Question: I've been following this video <URL> and applied what do literally but found a problem in the bootstrap library, which is that Dropdownlist not do dropdown!! which conains 2 items... I think the problem is in 'JavaScript'
'''
<!DOCTYPE html>
<html>
<head>
<meta charset="utf-8" />
<meta name="viewport" content="width=device-width" />
<title>@ViewBag.Title</title>
@Styles.Render("~/Content/css")
@Scripts.Render("~/bundles/modernizr")
<link href="~/Content/bootstrap/bootstrap.css" rel="stylesheet" />
</head>
<body>
<div>
@* Header Menu *@
<div class="navbar navbar-default navbar-fixed-top">
<div class="container">
<div class="navbar-header"><h1>My first MVC Web Site</h1> </a>
<button class="navbar-toggle" type="button" data-toggle="collapse" data-target="#navbar-main">
<span class="icon-bar"></span>
<span class="icon-bar"></span>
<span class="icon-bar"></span>
</button>
</div>
<div class="navbar-collapse collapse" id="navbar-main">
<ul class="nav navbar-nav">
<li class="active">
<a href="/" style="text-shadow: 0.08em 0.08em 0.3em #ffd800"><h4> Home</h4> </a>
</li>
<li class="dropdown">
<a class="dropdown-toggle" data-toggle="dropdown" href="#" aria-expanded="false" style="text-shadow: 0.08em 0.08em 0.3em #ffd800"><h4>Items </h4><span class="caret"></span></a>
<ul class="dropdown-menu">
<li><a href="/Campaign"><strong> Item1</strong></a></li>
<li>
<a href="/Room"><strong>Item2</strong></a>
</li>
</ul>
</li>
</div>
</div>
</div>
<div class="container">
@* Page Header *@
<div class="page-header" id="banner">
</div>
@* Page Body *@
<div class="page-body">
<div class="row">
<div class="col-xs-12">
@RenderBody()
</div>
</div>
</div>
</div>
</div>
@Scripts.Render("~/bundles/jquery")
@RenderSection("scripts", required: false)
<script src="~/Scripts/bootstrap/bootstrap.min.js"></script>
</body>
</html>
'''

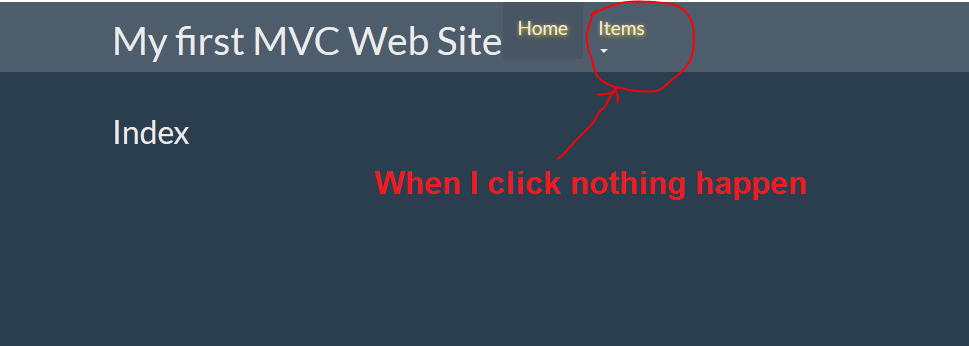
Answer: looks like you are missing a '</ul>' closing tag for '<ul class="nav navbar-nav">'.
You also have a trailing '</a>' that does not close anything after '<h1>My first MVC Web Site</h1>.'
If you are using the MVC visual studio template. The bootstrap.min.js file is actually located at ~/Scripts/bootstrap.min.js and not ~/Scripts/bootstrap/boostrap.min.js. So you script tag at the bottom should be '<script src="~/Scripts/bootstrap.min.js"></script>'
Instead of the manual script tag you can also try one of the below options:
'@Scripts.Render("~/bundles/bootstrap")' - Include in MVC bund config, includes both bootstrap.js and respond.js
CDN link for bootstrap js:
'''
<script src="https://maxcdn.bootstrapcdn.com/bootstrap/3.3.6/js/bootstrap.min.js" integrity="sha384-0mSbJDEHialfmuBBQP6A4Qrprq5OVfW37PRR3j5ELqxss1yVqOtnepnHVP9aJ7xS" crossorigin="anonymous"></script>
'''